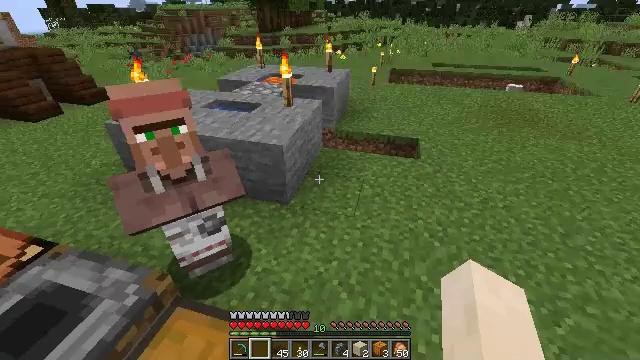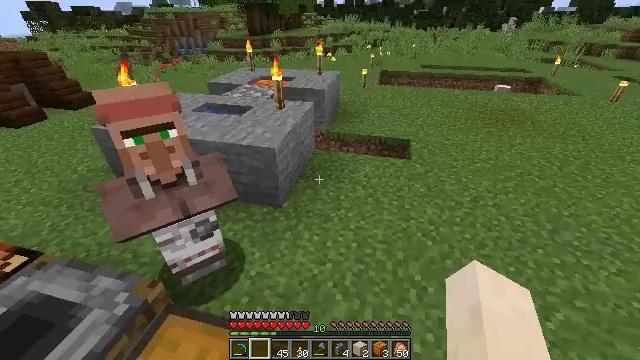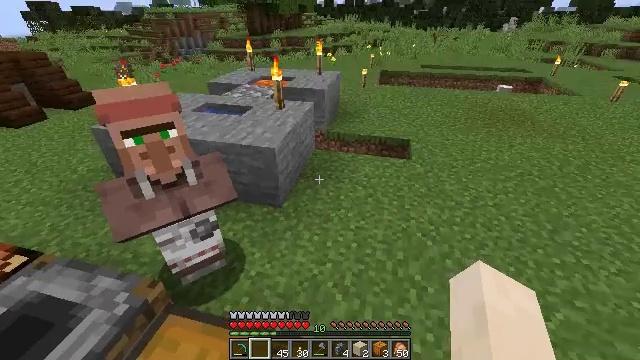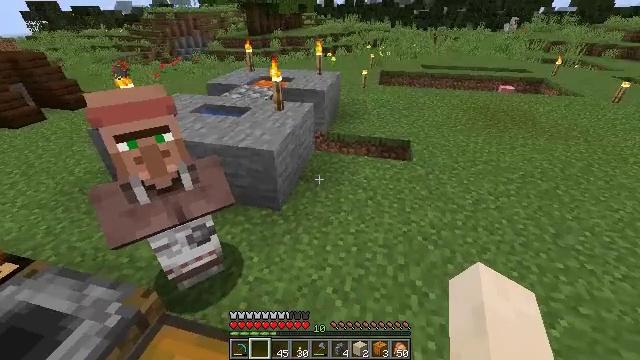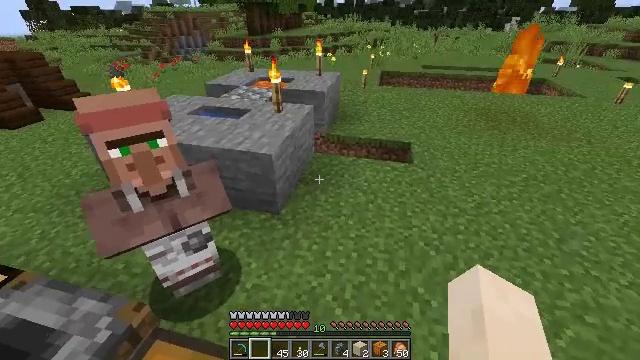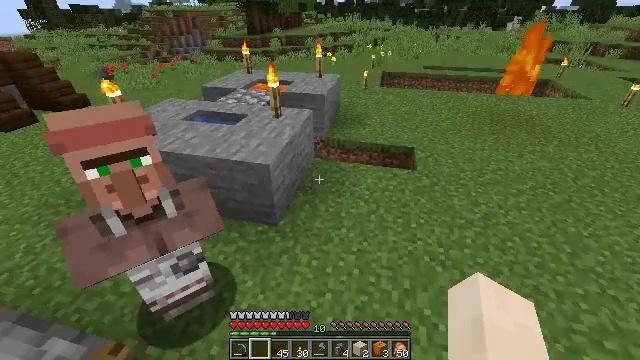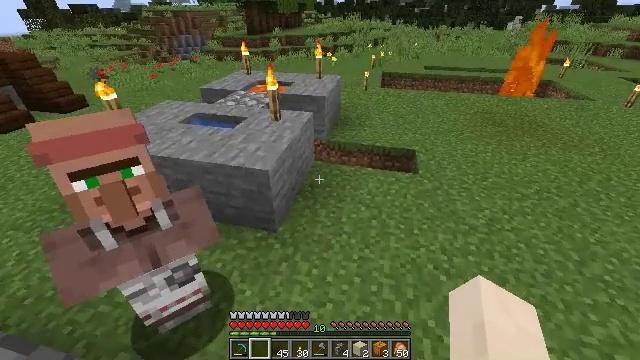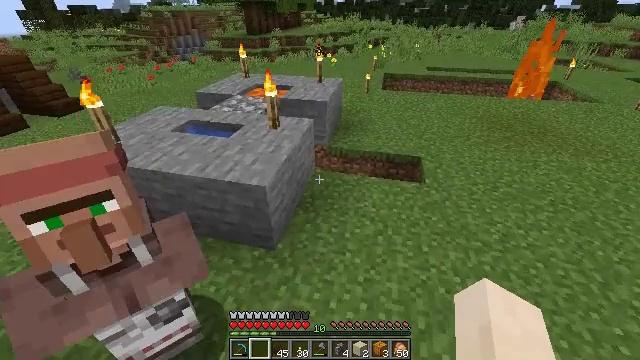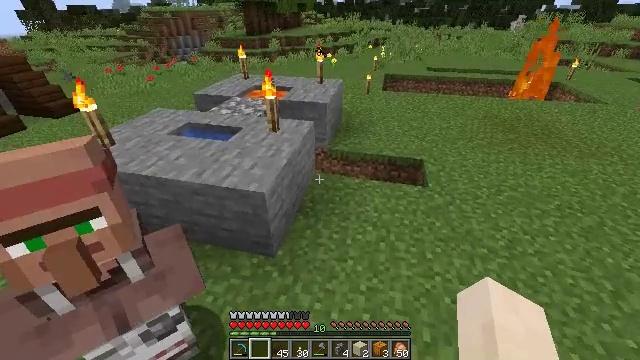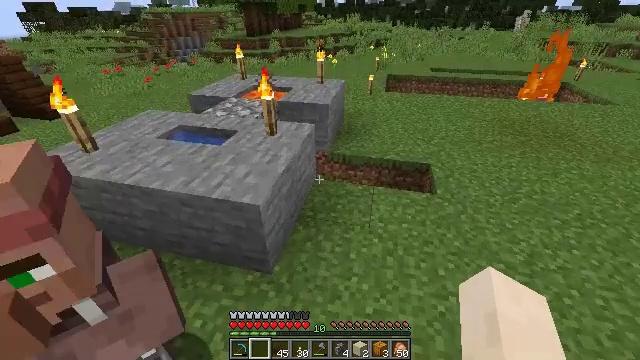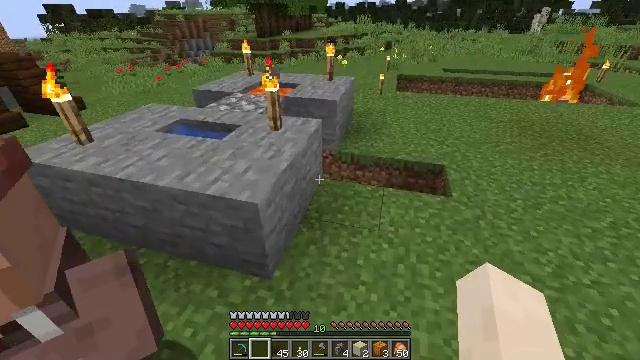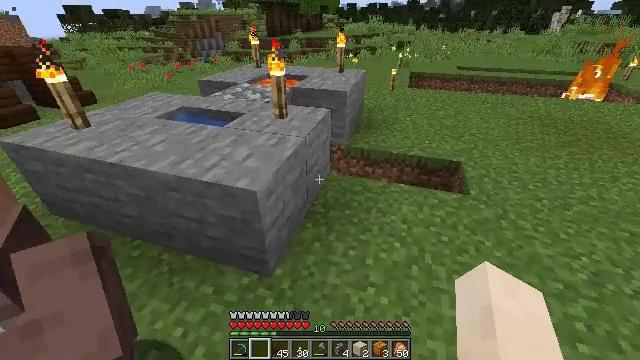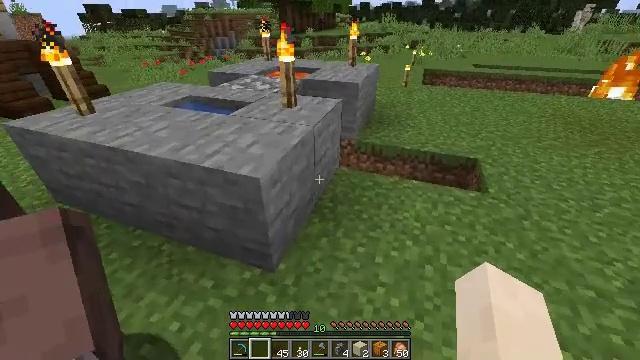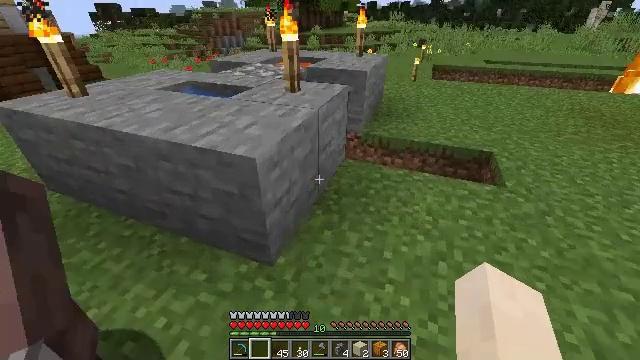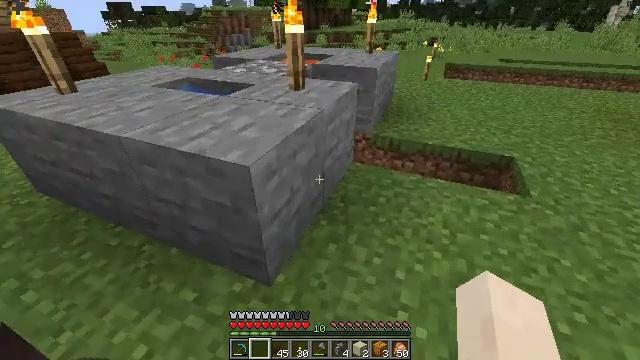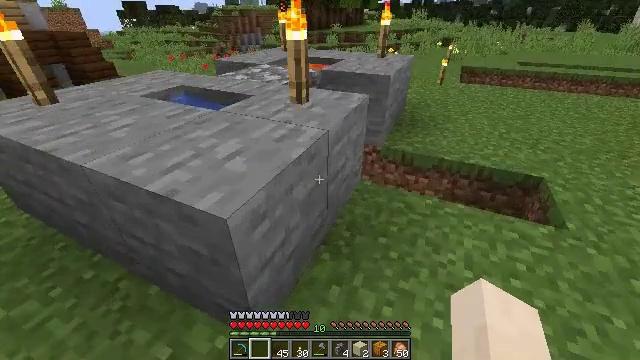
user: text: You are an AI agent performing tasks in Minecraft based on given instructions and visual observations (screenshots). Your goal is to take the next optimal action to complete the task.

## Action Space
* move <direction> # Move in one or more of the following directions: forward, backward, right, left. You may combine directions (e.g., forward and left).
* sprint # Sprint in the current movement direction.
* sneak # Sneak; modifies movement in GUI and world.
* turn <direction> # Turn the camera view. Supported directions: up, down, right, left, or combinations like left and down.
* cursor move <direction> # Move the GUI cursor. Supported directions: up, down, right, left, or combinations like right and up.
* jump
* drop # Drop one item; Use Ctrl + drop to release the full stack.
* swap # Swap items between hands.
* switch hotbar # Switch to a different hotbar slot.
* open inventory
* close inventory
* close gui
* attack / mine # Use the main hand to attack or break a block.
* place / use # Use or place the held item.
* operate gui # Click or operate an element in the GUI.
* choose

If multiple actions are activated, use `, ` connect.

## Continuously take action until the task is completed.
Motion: motion action
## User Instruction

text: Left-click on the smoker to mine it.
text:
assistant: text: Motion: turn right
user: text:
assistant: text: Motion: no_op
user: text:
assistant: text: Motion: move forward
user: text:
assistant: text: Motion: move forward
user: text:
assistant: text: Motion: move forward
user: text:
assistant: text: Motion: move forward
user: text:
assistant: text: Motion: move forward
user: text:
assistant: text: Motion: move forward
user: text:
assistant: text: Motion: move forward
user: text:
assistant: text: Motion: move forward, turn left
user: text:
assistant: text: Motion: move forward, turn left
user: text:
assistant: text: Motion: move forward, turn left
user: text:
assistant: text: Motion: move forward, turn left
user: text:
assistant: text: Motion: move forward, turn left
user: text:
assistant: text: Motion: move forward, turn left
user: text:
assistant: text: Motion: move forward, turn left, jump
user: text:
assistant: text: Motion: move forward, turn left, jump
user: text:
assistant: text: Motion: move forward, turn left, jump
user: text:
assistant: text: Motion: move forward, turn left, jump
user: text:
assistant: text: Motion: turn left, jump
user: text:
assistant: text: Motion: turn left
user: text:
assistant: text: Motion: turn left and up
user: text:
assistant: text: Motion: turn left and up
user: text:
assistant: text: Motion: turn left and up
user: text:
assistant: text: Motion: turn left and up
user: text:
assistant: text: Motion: turn left and up
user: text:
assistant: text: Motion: no_op
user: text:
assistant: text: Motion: no_op
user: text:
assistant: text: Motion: no_op
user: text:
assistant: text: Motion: no_op